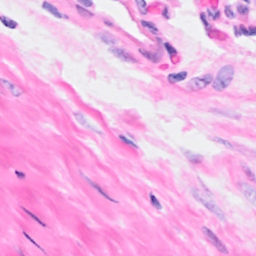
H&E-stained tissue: Breast